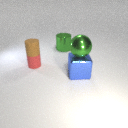
large blue metal cube below large green metal sphere